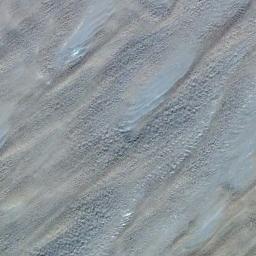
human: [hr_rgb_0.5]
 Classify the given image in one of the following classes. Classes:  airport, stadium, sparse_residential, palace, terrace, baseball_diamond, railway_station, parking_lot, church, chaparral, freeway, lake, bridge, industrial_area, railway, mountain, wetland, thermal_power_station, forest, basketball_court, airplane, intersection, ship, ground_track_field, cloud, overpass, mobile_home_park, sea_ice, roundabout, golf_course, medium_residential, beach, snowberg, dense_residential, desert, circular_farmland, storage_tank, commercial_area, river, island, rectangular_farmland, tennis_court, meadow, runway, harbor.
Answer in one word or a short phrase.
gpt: desert